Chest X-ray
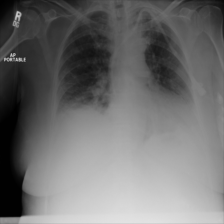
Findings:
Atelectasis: negative
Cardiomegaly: negative
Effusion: negative
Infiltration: negative
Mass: negative
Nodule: negative
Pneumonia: negative
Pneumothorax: negative
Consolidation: negative
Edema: negative
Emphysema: negative
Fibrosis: negative
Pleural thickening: negative
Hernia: negative